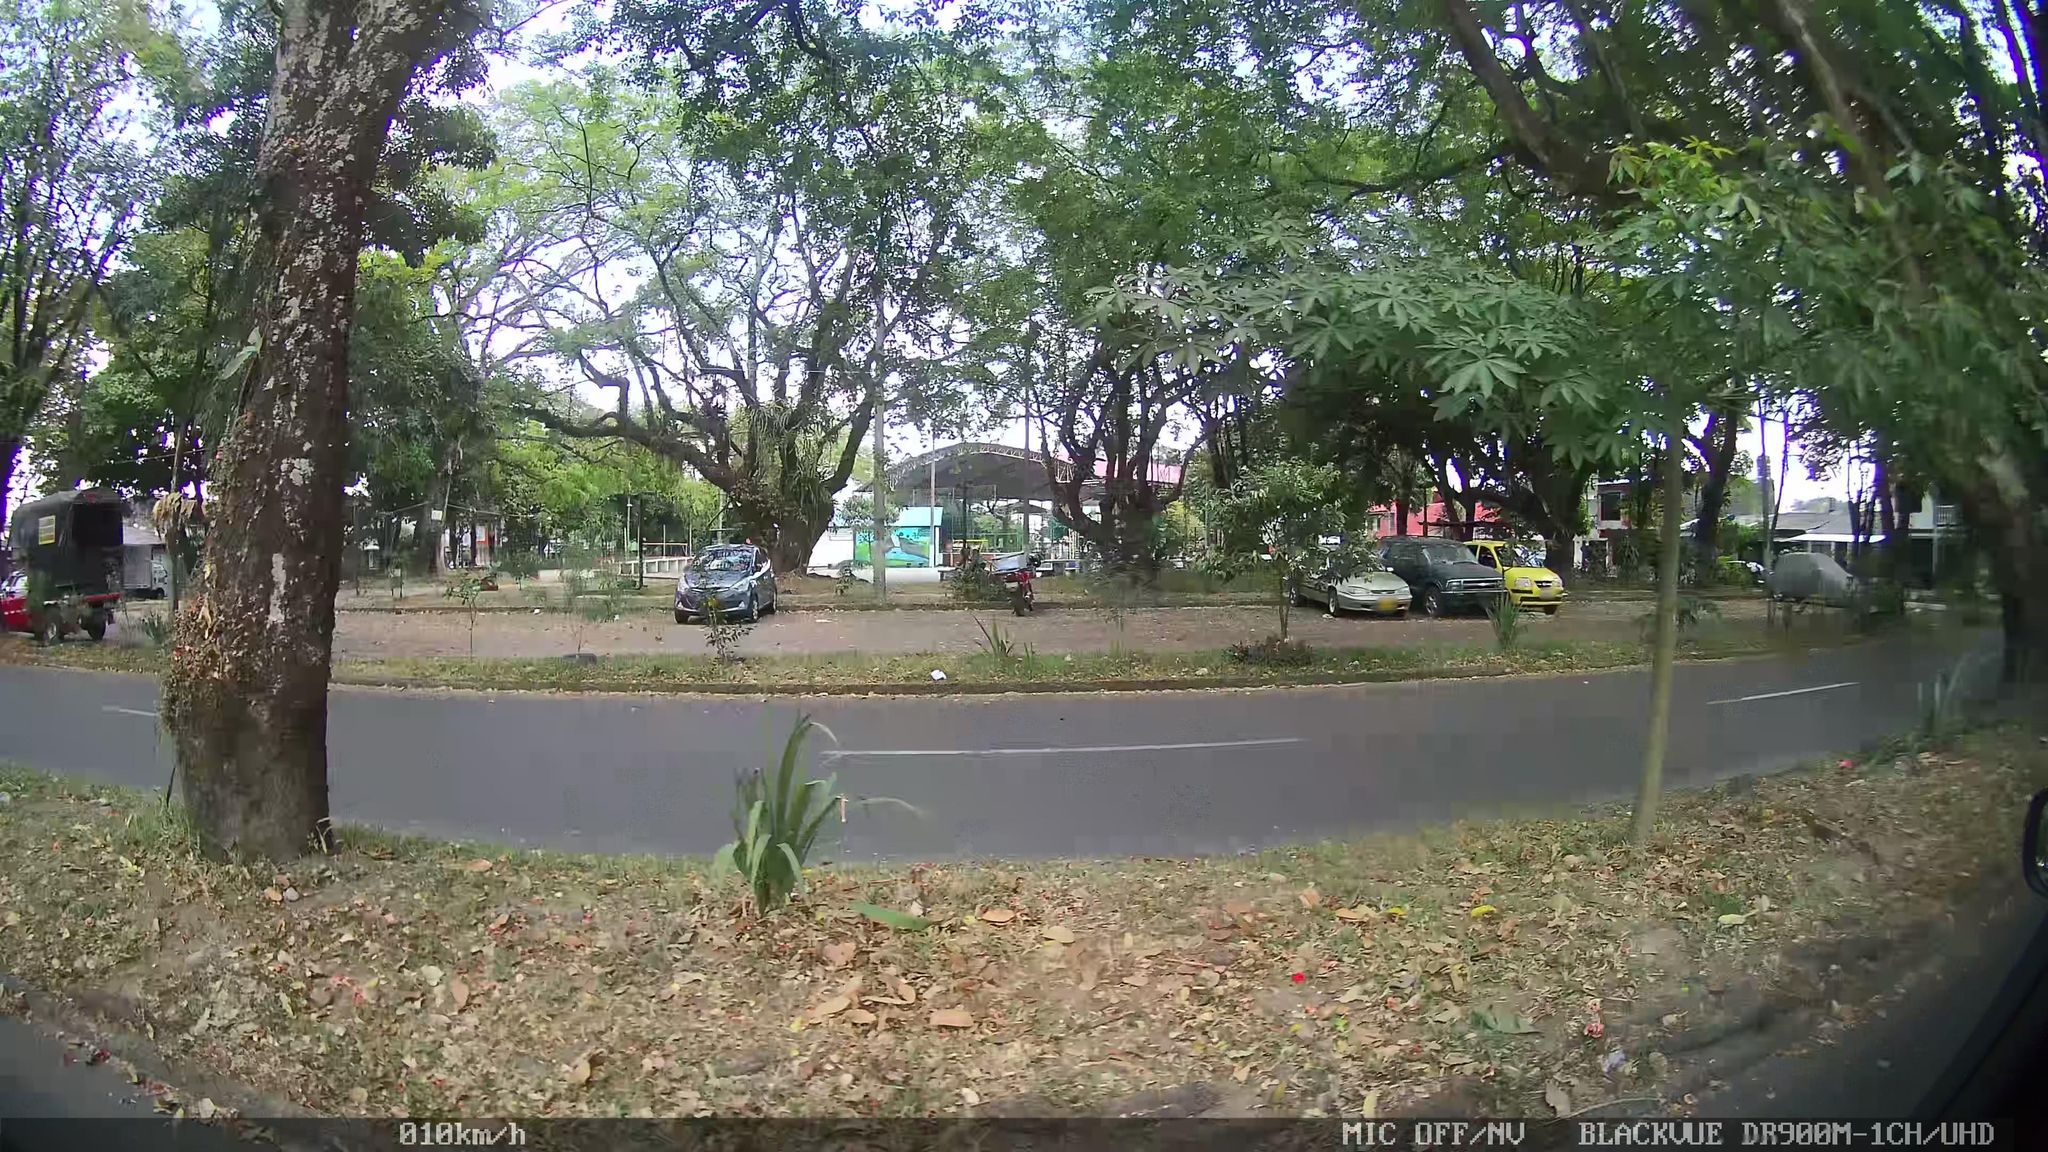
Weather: clear
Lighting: day
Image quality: slightly poor
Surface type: walking surface
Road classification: residential
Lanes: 2.0
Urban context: urban centre
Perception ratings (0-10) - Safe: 6.69, Lively: 6.04, Beautiful: 7.8, Boring: 2.22, Depressing: 4.34, Wealthy: 6.67